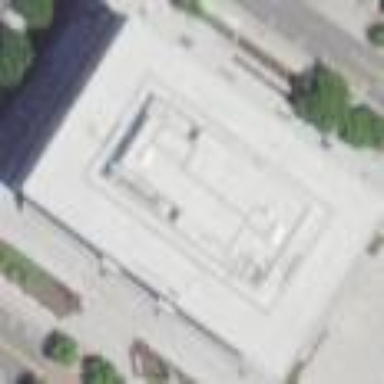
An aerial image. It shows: Courthouse building.